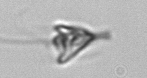
Label: Pyramimonas_longicauda